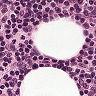
Metastatic tissue present: no